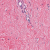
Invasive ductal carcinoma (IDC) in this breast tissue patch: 0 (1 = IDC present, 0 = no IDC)